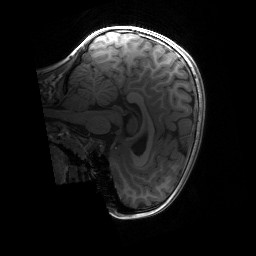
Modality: T1w
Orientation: sagittal
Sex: male
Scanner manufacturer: siemens
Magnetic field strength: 3 T
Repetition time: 1.9 s
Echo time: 0.00243 s